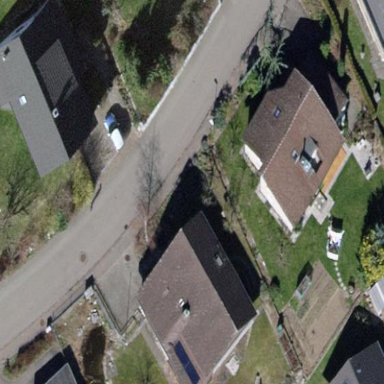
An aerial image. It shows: Detached building with saltbox-shaped roof.